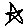
Label: star